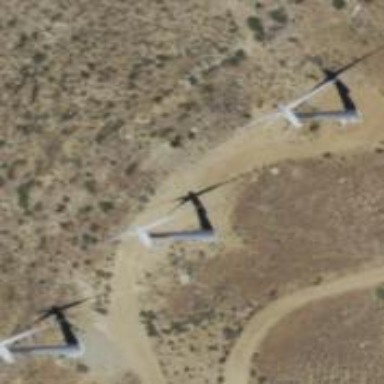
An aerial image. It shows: Wind power generator employing wind turbines.